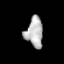
Tissue: prostate
Cell type: Fibroblasts
Senescence score: 0.7154
Nuclear area (px): 508
Mean DAPI intensity: 179.378